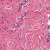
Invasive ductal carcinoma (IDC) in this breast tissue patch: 0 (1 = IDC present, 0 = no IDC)